Field crop: tomato
Growth stage: 1
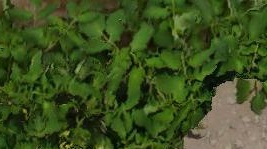
Species: tomato